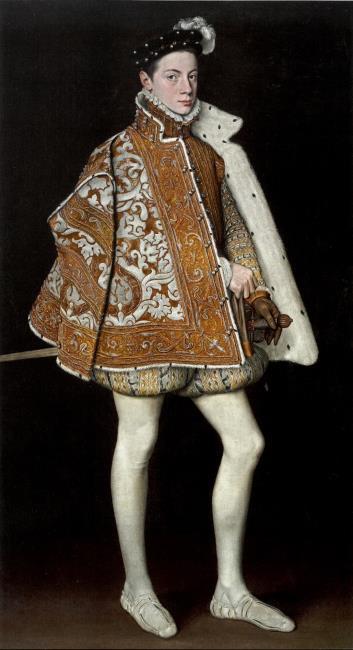
Title: Portraut of Alexander Farnese (1545-1592)
Artist: Antonio Moro
Earliest date: 1560
Latest date: 1560
Genre: painting
Iconography: Gloves
Keywords: man's portrait, young man, duke, full-length portrait, head to the right, body facing right, standing (position), facing front, glove/gloves in hand, beret with feather, small ruff, cape, ermine (type of fur), trunk-hose, tight, rapier